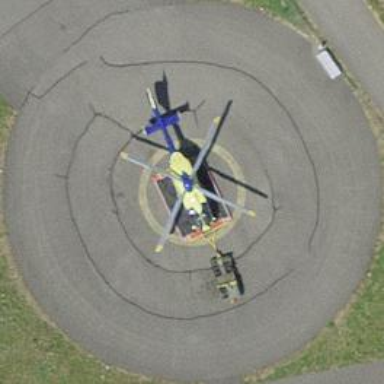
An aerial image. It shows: Image showing helipad at airport.